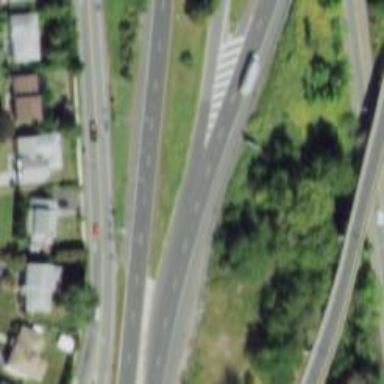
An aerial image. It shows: Motorway junction.